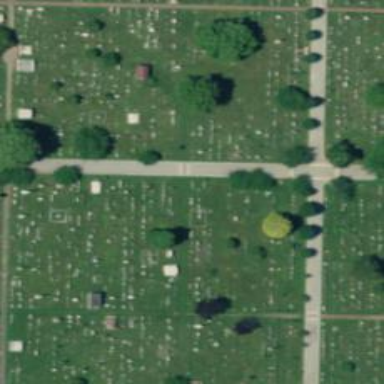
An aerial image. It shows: Historic tomb in the cemetery.